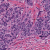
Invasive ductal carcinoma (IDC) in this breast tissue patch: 1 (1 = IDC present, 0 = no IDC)